Field crop: maize
Growth stage: 2
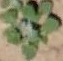
Species: chenopodium